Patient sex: M
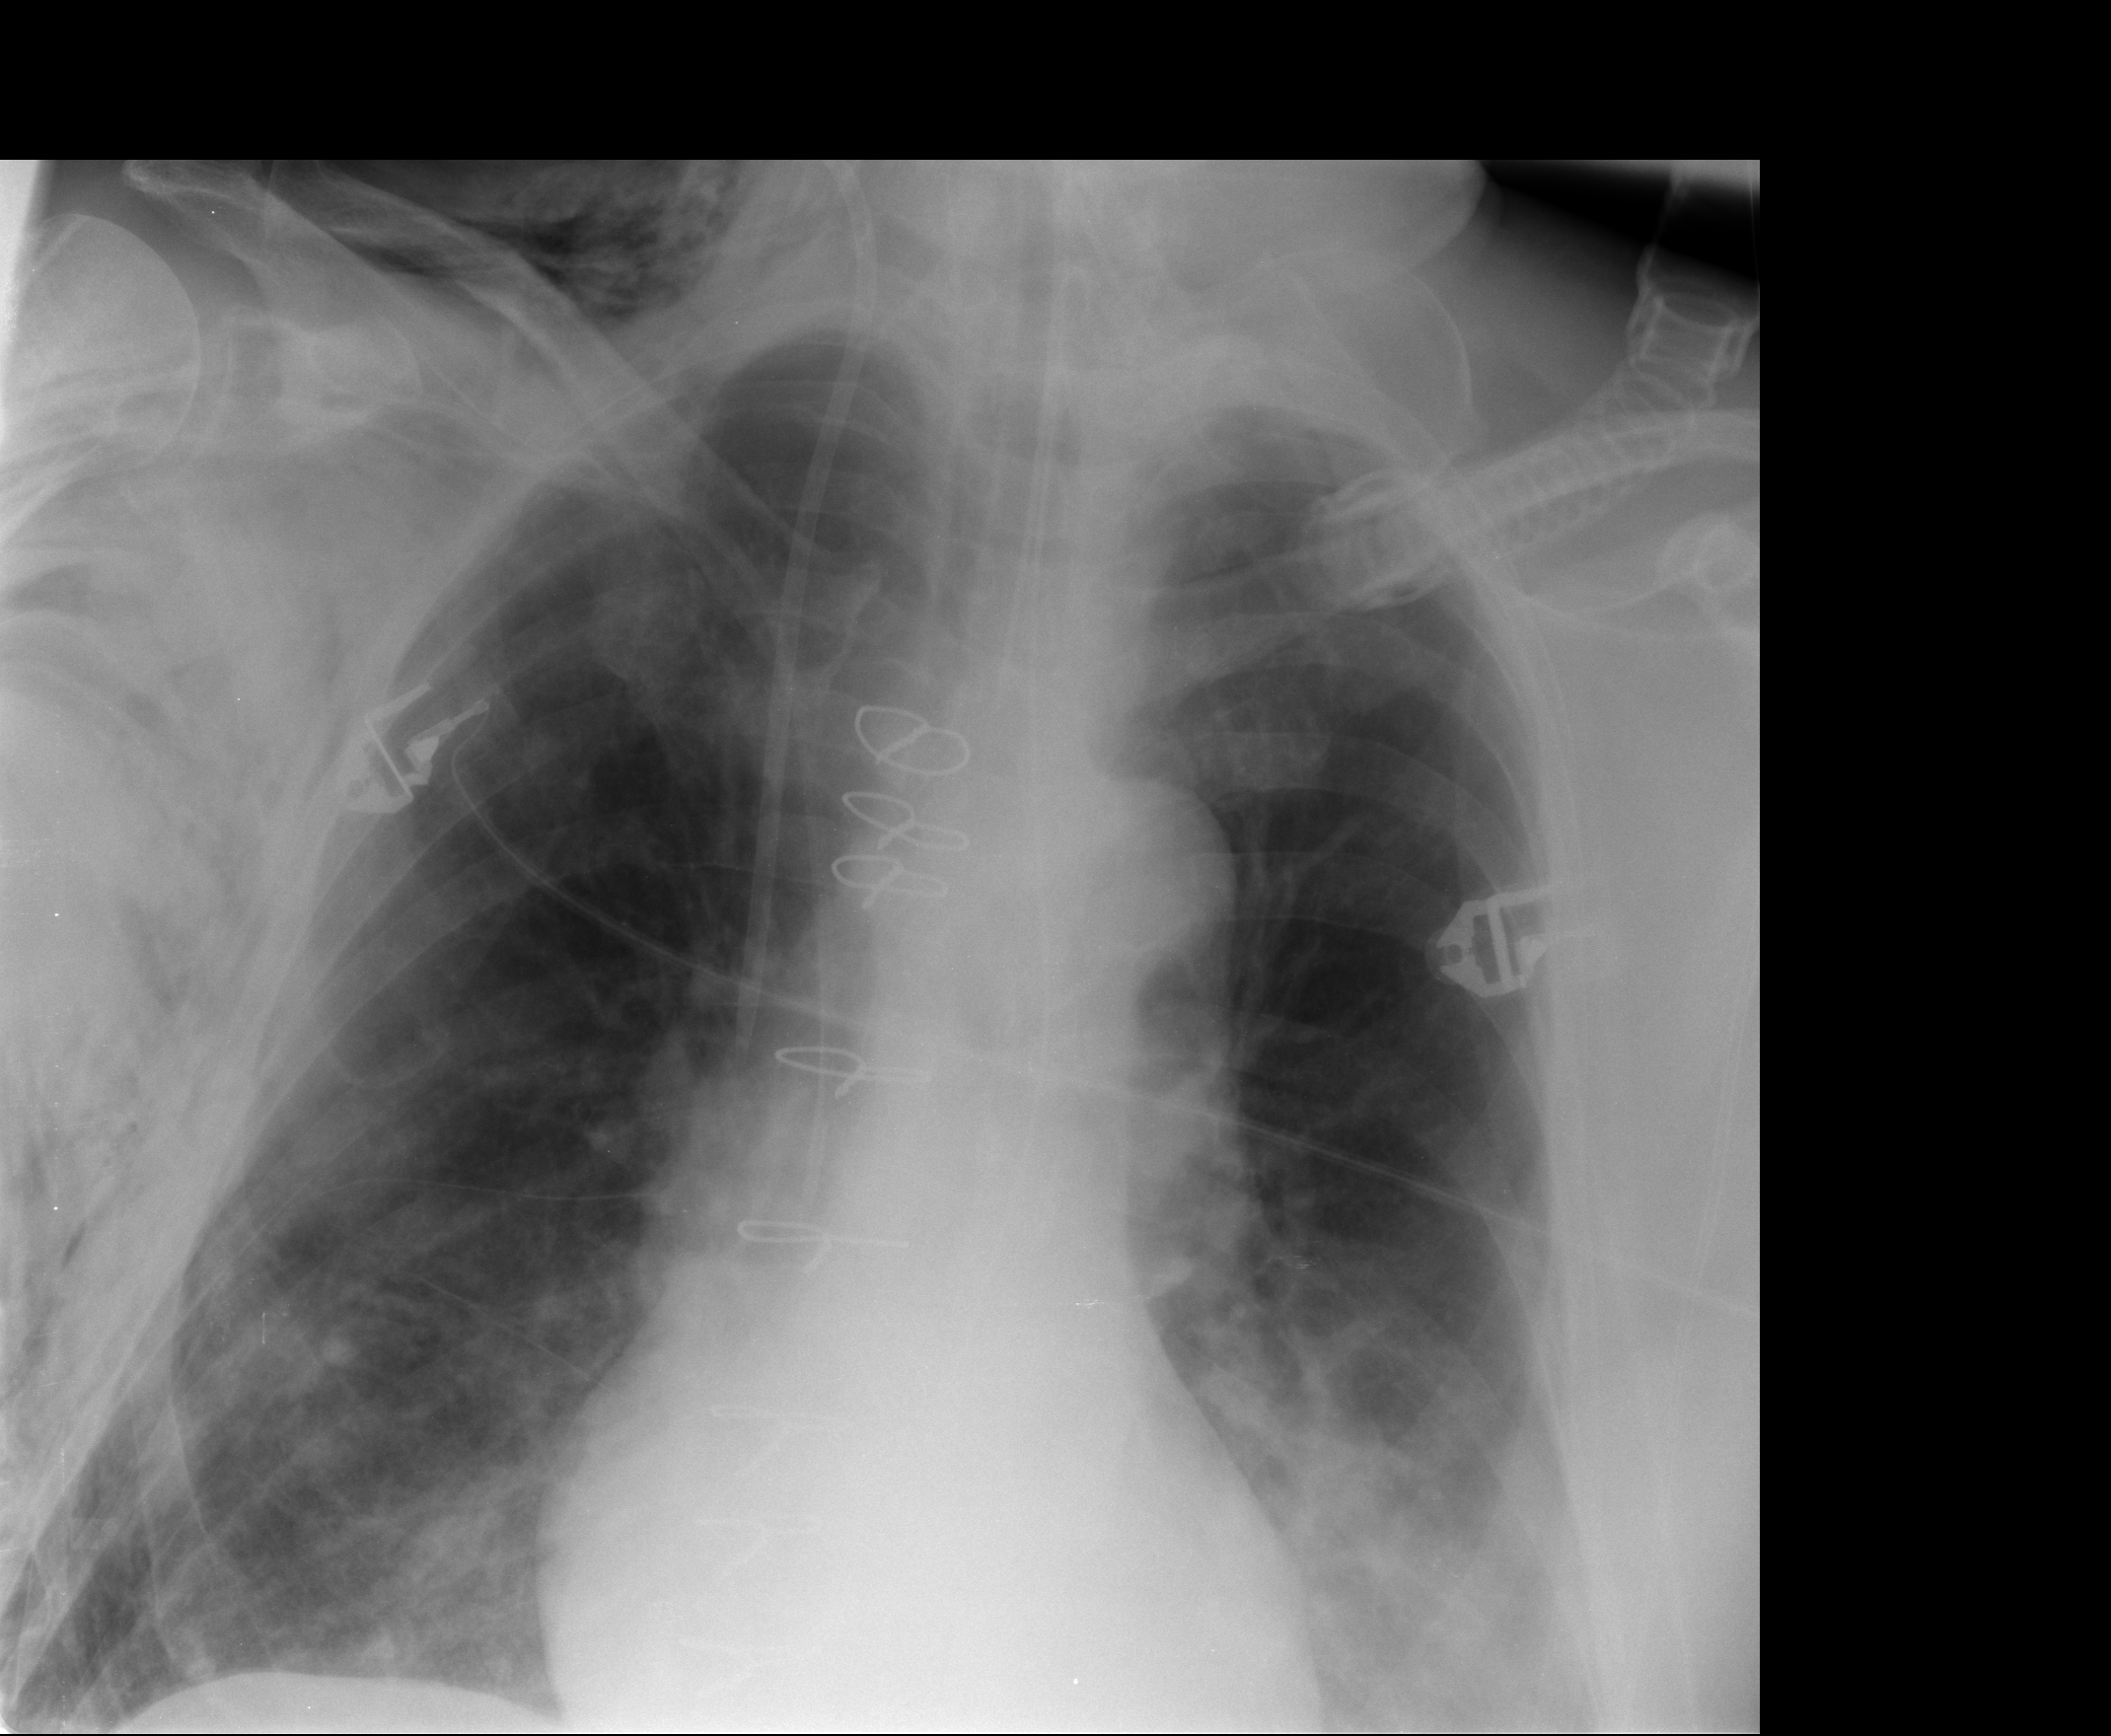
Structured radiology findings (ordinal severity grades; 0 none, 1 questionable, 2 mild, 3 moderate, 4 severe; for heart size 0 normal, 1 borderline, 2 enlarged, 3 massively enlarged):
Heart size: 0
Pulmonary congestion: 2
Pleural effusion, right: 1
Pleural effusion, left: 1
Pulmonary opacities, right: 0
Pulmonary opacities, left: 0
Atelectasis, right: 2
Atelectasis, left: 2